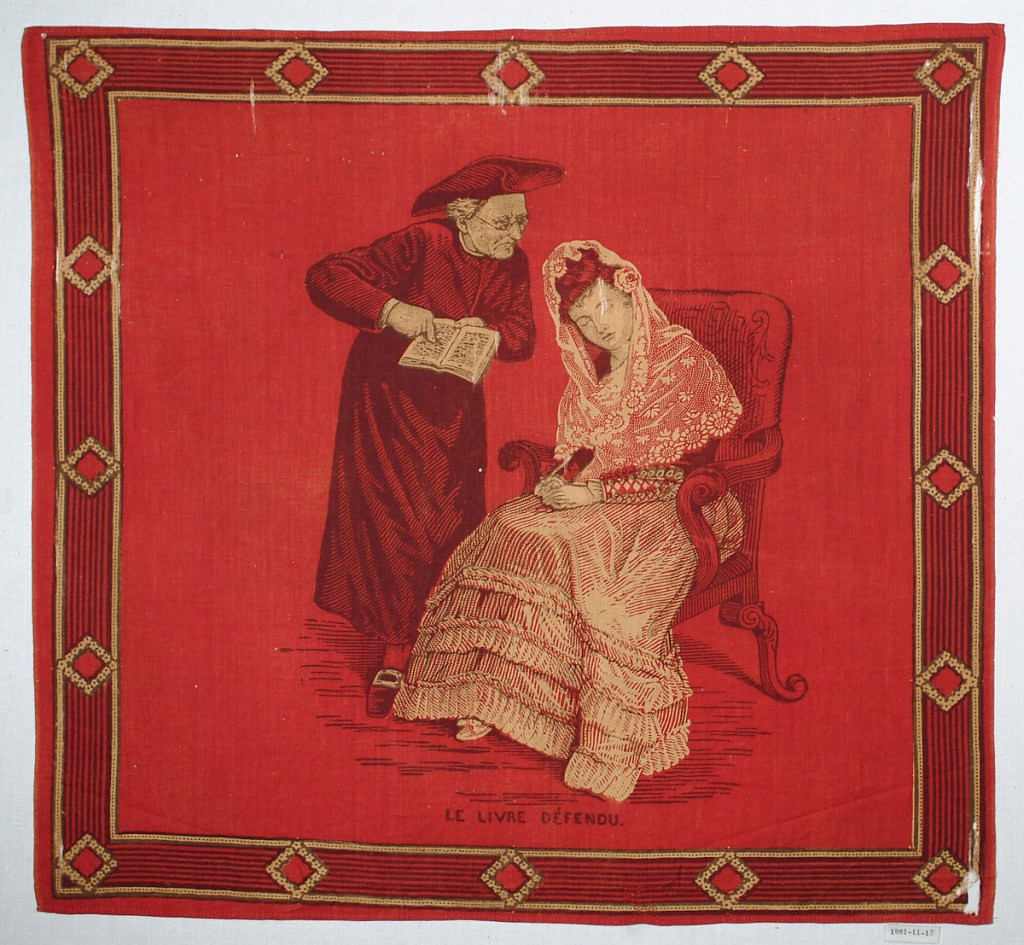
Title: Handkerchief
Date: late 19th century
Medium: cotton Technique: printed on plain weave
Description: Red cotton handkerchief printed with the scene of a cleric pointing at a book before a seated woman. Printed at bottom: Le livre défendu (the forbidden book). Border with stripes and diamonds.